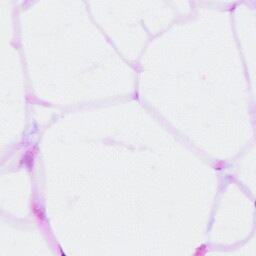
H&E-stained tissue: Breast